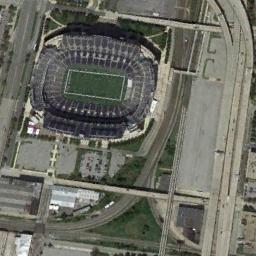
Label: stadium